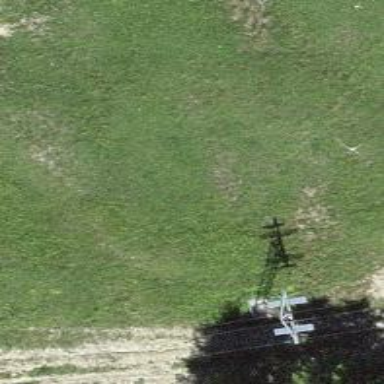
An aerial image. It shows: Pylon for aerialway.